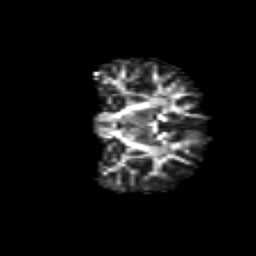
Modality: FA
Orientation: coronal
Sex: female
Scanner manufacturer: siemens
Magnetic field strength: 3 T
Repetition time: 5 s
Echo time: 0.071 s